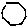
Label: hexagon